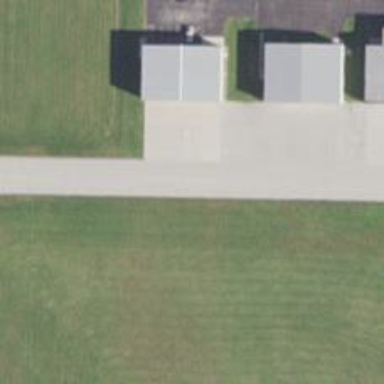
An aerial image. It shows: View of taxiway at the airport.